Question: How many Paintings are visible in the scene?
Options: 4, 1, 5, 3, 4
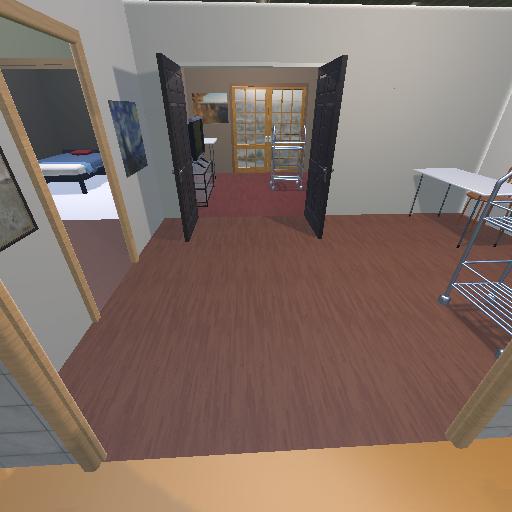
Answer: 4